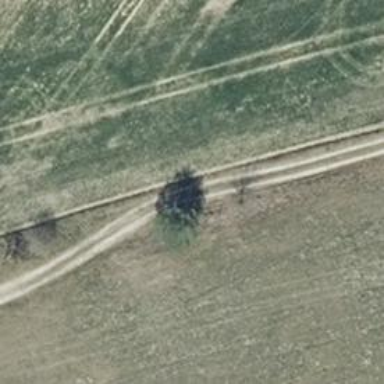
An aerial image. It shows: Hunting stand.